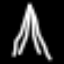
Label: The Eiffel Tower